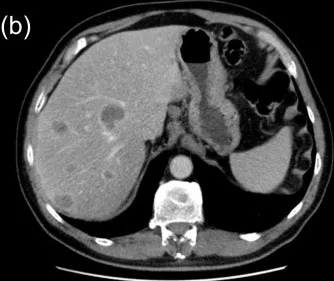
After four cycles of combined chemotherapy/immunotherapy showing response to therapy:. Reduction in size of nodule in right lower lobe to 4 mm.
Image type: radiology (ct)